Question: Currently I have two tables I am working with- a POST table that holds data for a individual posts, and a FAVORITES table that holds data for users that opt to save favorite posts in their profile.
The tables look like this:

On the POSTS table there is only a primary key on id, no indexes that I have set. On Favorites I have a combined index that I was testing of (postid, deviceid).
The POSTS table contains approx. 10,000 entries.
The FAVORITES table contains approx. 4,680,500 entries.
The query I use to grab the favorites from a particular deviceid is:
'''
SELECT post FROM POSTS
WHERE id IN
(SELECT postid FROM favourites WHERE deviceid="12d4a4a4a4a4a4a");
'''
With the amount of data being returned, and several devices having multiple favorites, the query can take upwards of 7-10 seconds to both COUNT favorites for a particular device and/or SELECT using the above query and subquery. When this happens during peak times, you can obviously imagine the issues that can cause.
Caching the query results is an option, but since the data is pretty specific in that the same user is not calling the query multiple times, but rather unique instances, I think there is a better solution. On another note, caching would need to be short lived, which would nullify its benefit.
I know the method of indexing, and I am familiar with foreign keys, but I'm not sure practically if and how they could be implemented between the query and the subquery to enhance performance.
Any advice/guidance is much appreciated.
Cheers,
Jared
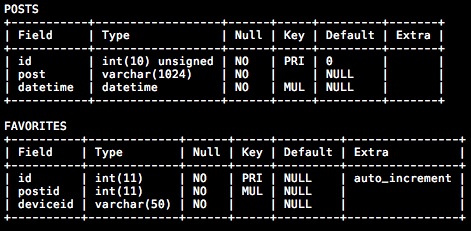
Answer: '''
SELECT post FROM POSTS
INNER JOIN favourites ON POSTS.id=favourites.postid
WHERE favourites.deviceid="12d4a4a4a4a4a4a");
'''
split the index in 'favourites' in 2 indices one on 'deviceid' and one on 'postid'